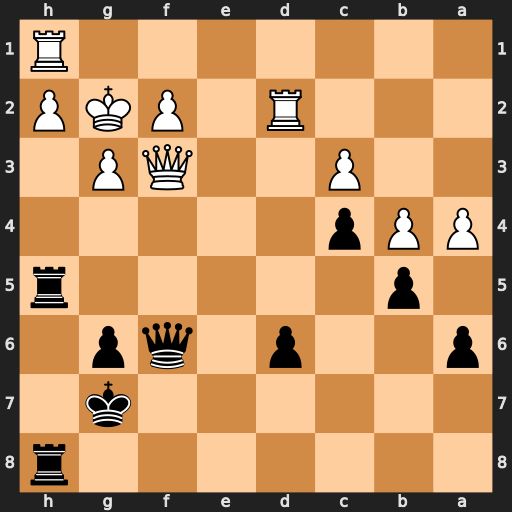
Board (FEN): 7r/6k1/p2p1qp1/1p5r/PPp5/2P2QP1/3R1PKP/7R
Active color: b
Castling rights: -
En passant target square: -
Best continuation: Rxh2+ Rxh2 Rxh2+ Kxh2 Qxf3